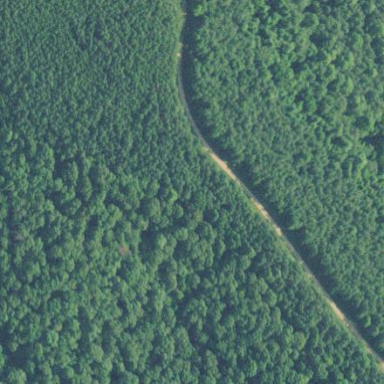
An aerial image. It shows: Beautiful woodland area.